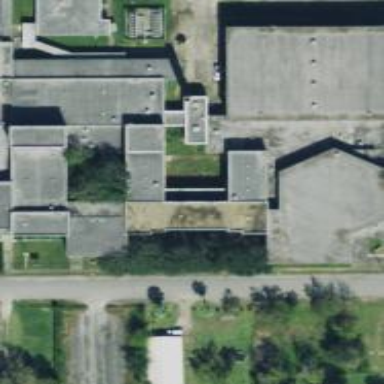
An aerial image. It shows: School.